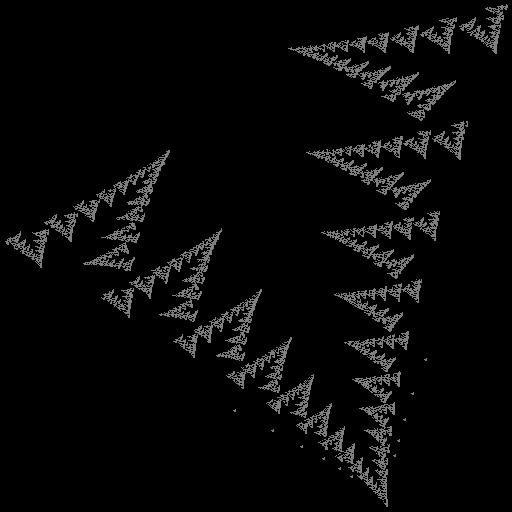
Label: zigzag